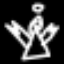
Label: angel